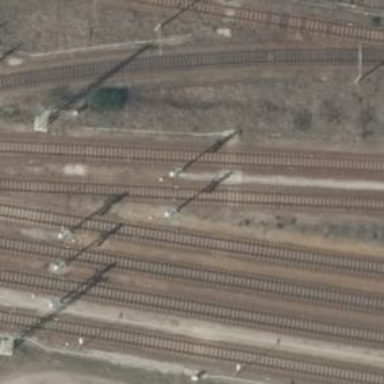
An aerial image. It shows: Railway signal.